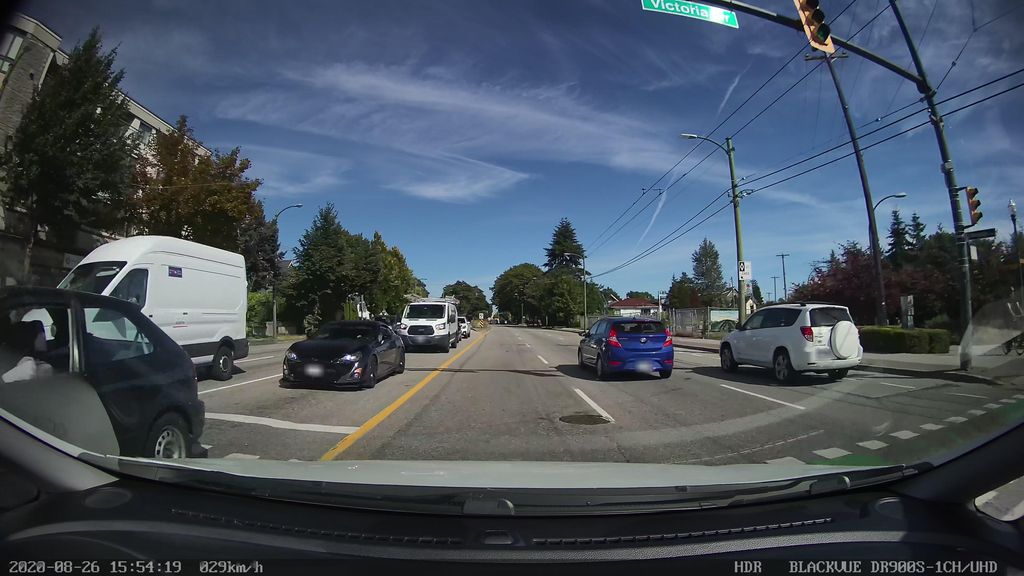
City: vancouver